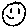
Label: smiley face